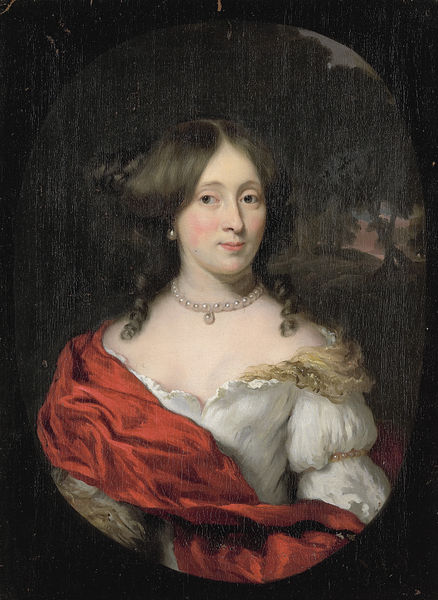
Titel: Belichje Hulft (1656-1714). Echtgenote van Gerard Röver, koopman en reder te Amsterdam
Künstler: Nicolaes Maes
Standort: Amsterdam
Institution: Rijksmuseum
Schlagwörter: gemälde, weiß, landschaft, frau, haar, hintergrund, kleid, nase, ohrring, schmuck, dame, rot, barock, bildnis, portrait, porträt, öl, haare, brünett, frontal, locken, perlen, oval, schärpe, kette, romantik, ölgemälde, perlenkette, leinwand, rot weiß, halbportrait, vignette, weißes kleid, perlenschmuck, gemälöde, rote scherpe